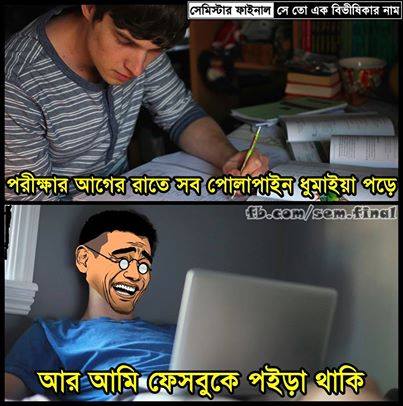
Caption: পরীক্ষার আগের রাতে সব পোলাপাইন ধুমাইয়া পড়ে আর আমি ফেসবুকে পইড়া থাকি
Label: non-hate